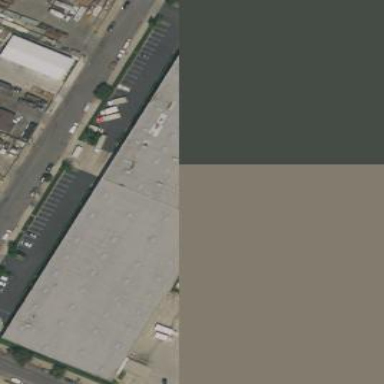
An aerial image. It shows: Warehouse building.